Question: I want to show difference values in a new line between the two bar charts in high chart plugins, I've create simple bar chart in high charts, but I need to show difference between two bars in the new line.
I'm explaining this in below image, please refer following image.

please help me to fix this ,
Image 2,
i want to show that information in below format/design, is it possible in high charts?
<URL>
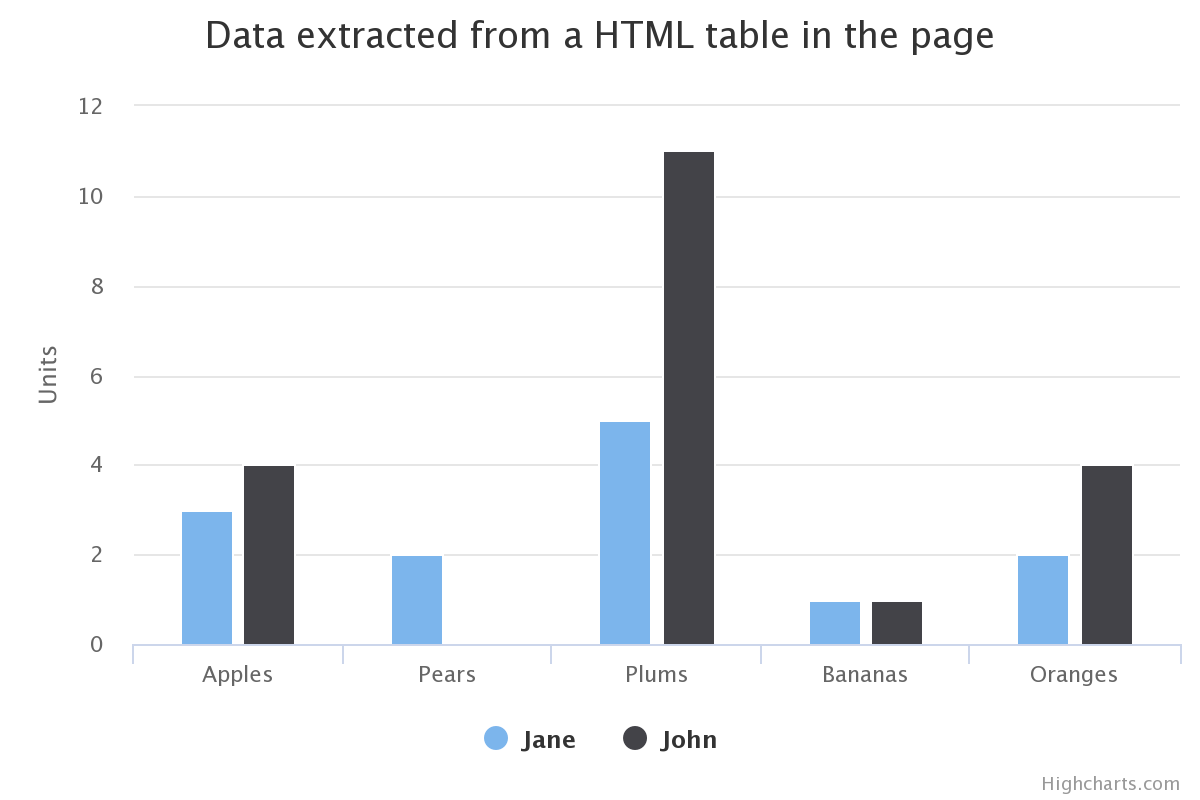
Answer: I've got as far as extracting the data from the table to calculate the differences. However, as the example has some negative differences e.g. -1, it will depend what graph you would like to put this information on as it would need to have a negative y axis.
The following jQuery code will exact all values, find the difference between the first and second and then add this to an array called diffChart.
'''
var graphs = $('#datatable tbody tr');
var diffChart = [];
for (var i = 0, len = graphs.length; i < len; i++) {
var target = $('#datatable tbody tr').eq(i);
var bar1 = target.find('td').eq(0).text();
var bar2 = target.find('td').eq(1).text();
var diff = Number(bar1) - Number(bar2);
diffChart.push(diff);
}
'''
You can view an example of the console log output in this <URL>
Sorry I couldn't be of much help past this.